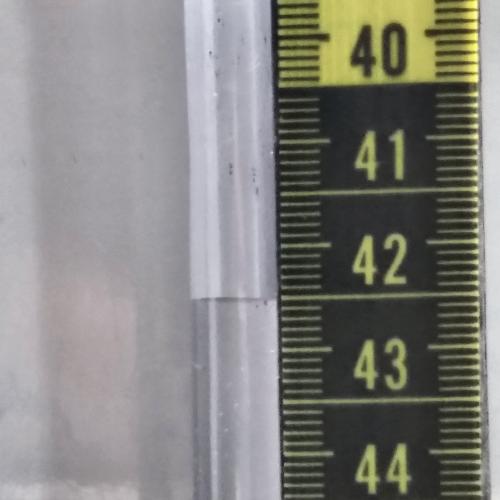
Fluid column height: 42.5 cm